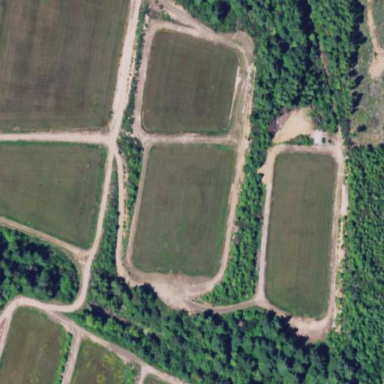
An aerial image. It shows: Farmland with cranberries as the crop.